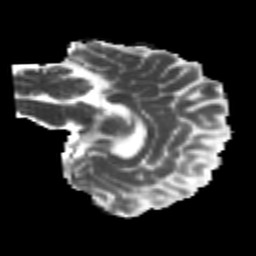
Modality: MD
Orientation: sagittal
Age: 25
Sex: female
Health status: healthy
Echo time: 0.074 s